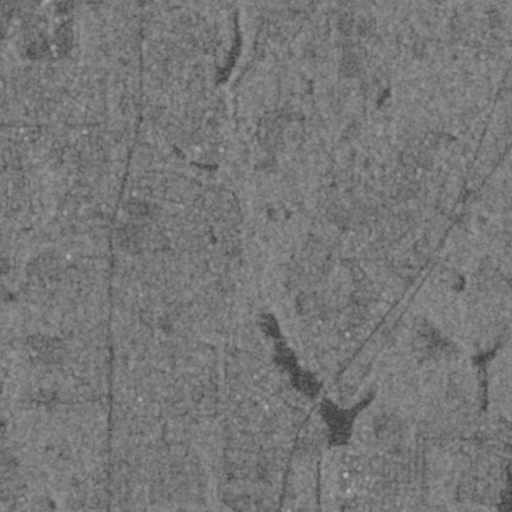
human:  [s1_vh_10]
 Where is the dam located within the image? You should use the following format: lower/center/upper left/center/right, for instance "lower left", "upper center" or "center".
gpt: The dam is located in the lower right of the image.
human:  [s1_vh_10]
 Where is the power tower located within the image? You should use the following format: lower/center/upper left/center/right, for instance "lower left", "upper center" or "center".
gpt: There is no power tower in the image.

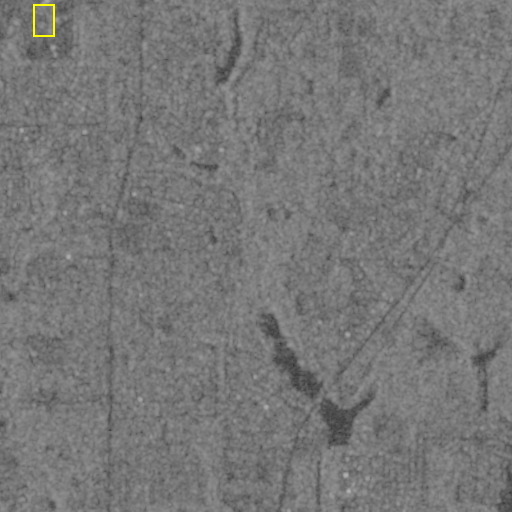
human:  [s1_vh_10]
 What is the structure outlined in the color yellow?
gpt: The structure outlined in yellow is a building.
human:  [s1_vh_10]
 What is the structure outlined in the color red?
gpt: There is no red outline.